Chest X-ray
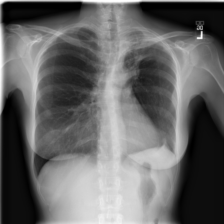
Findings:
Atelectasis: negative
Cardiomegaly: negative
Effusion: negative
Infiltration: negative
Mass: negative
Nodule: negative
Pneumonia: negative
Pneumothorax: negative
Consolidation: negative
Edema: negative
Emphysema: negative
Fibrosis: positive
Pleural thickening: negative
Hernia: negative